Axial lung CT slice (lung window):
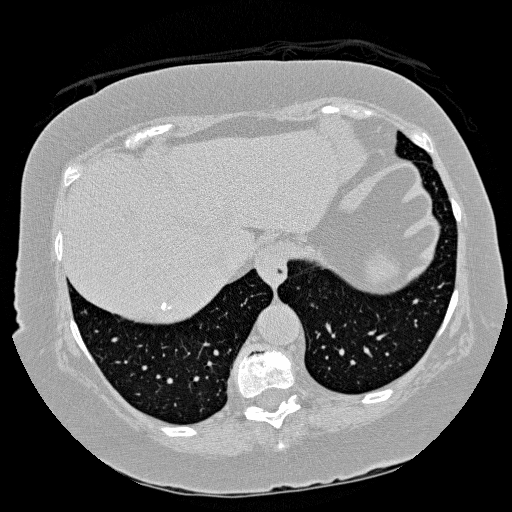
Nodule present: no